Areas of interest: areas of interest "Theater"
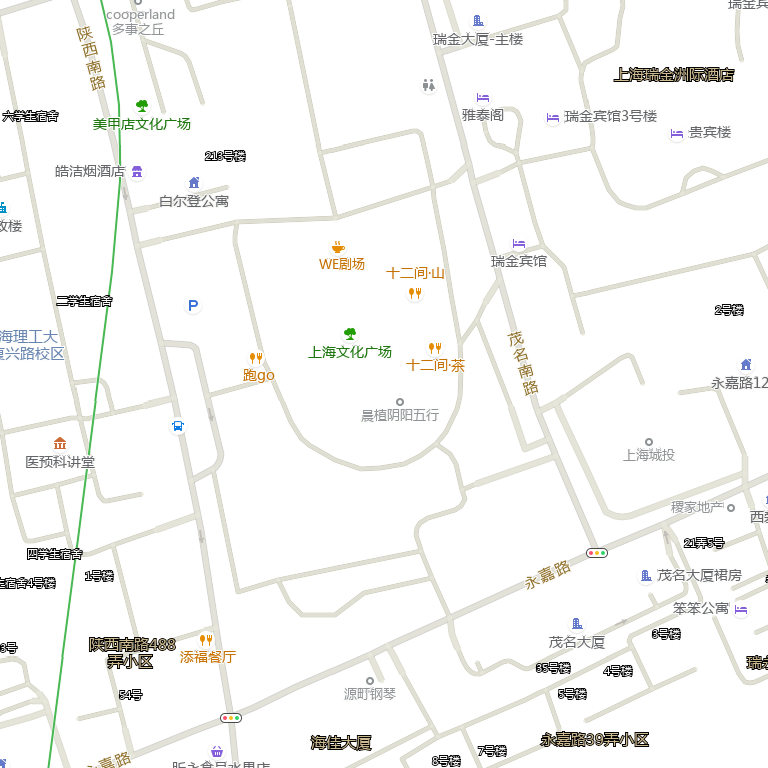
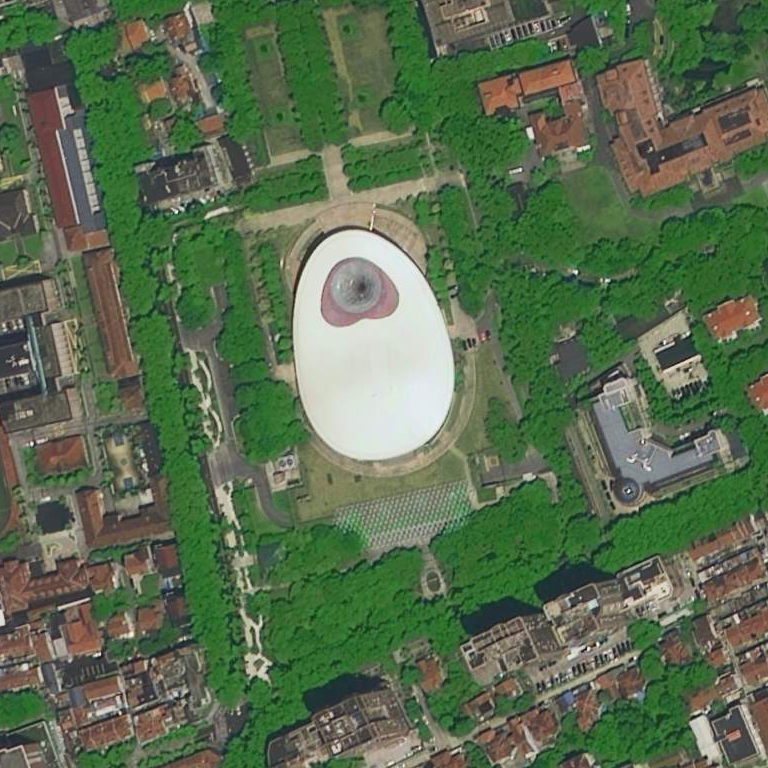